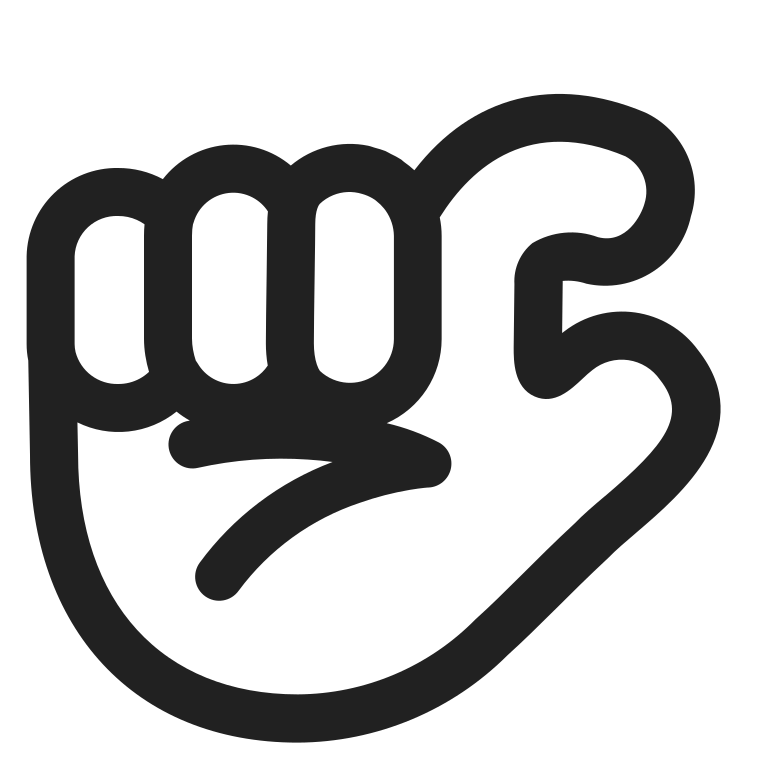
pinching hand high contrast default